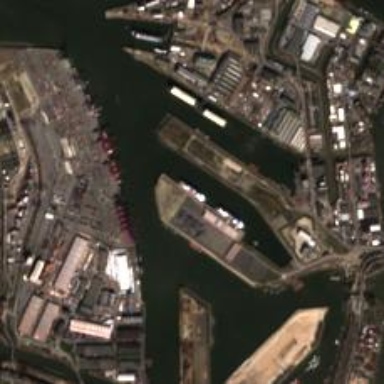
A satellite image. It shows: Man-made quay.